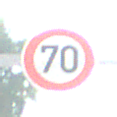
Verkehrszeichen: Geschwindigkeit70
Umgebung: Outdoor, Suburban
Tageszeit: MorningAfternoon
Wetter: Clear
Licht: Natural
Jahreszeit: NotSpecified
Kontrast: HighContrast